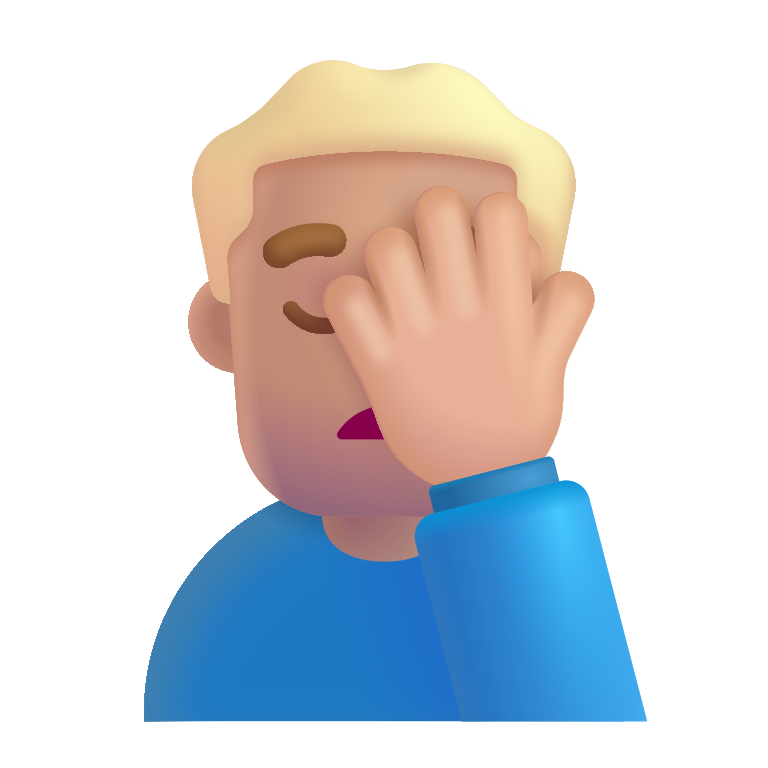
man facepalming color  light